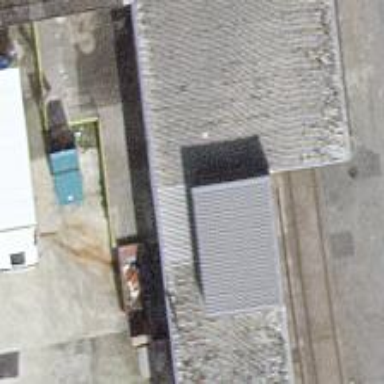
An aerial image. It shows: Railway siding for service.